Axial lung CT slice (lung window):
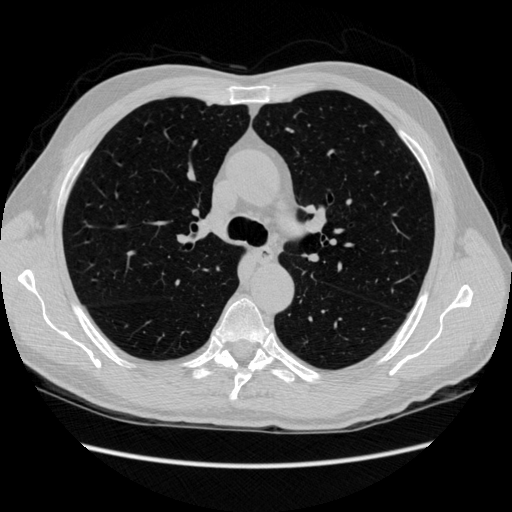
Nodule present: no